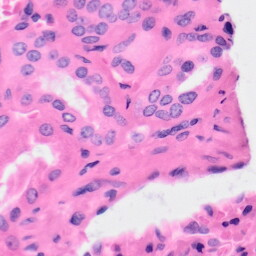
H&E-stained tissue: Kidney